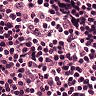
Metastatic tissue present: no